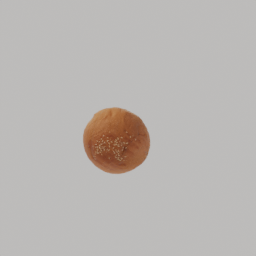
Label: nature